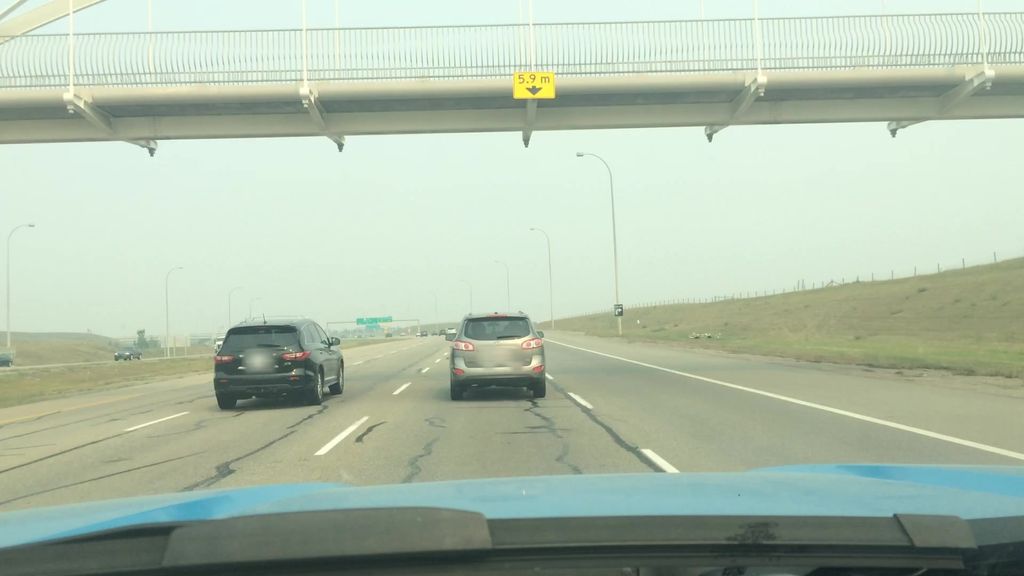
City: calgary